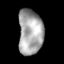
Tissue: lung
Cell type: Epithelial cells
Senescence score: 0.1932
Nuclear area (px): 1092
Mean DAPI intensity: 165.289